Question: My Delphi application is connected to SQLite successfully.
'''
procedure TForm1.Button1Click(Sender: TObject);
begin
ZQuery1.Close;
ZQuery1.SQL.Clear;
ZQuery1.SQL.Text := 'SELECT Name FROM city;';
ZQuery1.Open;
while not ZQuery1.EOF do
begin
Memo1.Lines.Add(ZQuery1.FieldValues['name']);
ZQuery1.Next;
end;
end;
'''
The above code works fine and loads contents of field name from table city.
However,
'''
procedure TForm1.Button1Click(Sender: TObject);
begin
ZQuery1.Close;
ZQuery1.SQL.Clear;
ZQuery1.SQL.Text := 'Select name from city WHERE district = :aField';
ZQuery1.Params.ParamByName('aField').Value := 'kabol';
ZQuery1.Open;
while not ZQuery1.EOF do
begin
Memo1.Lines.Add(ZQuery1.FieldValues['name']);
ZQuery1.Next;
end;
end;
'''
Surprisingly, when I add a where clause, the query returns nothing! Could anyone suggest what is wrong in my code?
Here is an image of the data in my table:

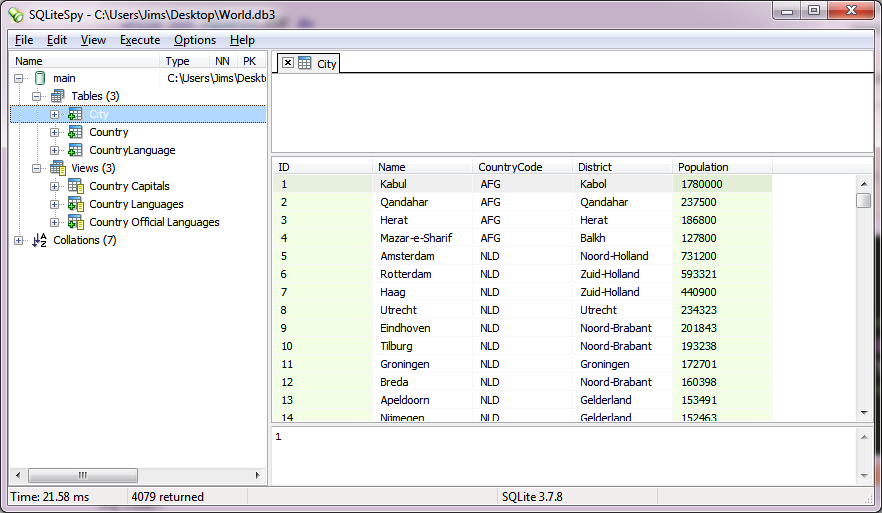
Answer: You probably don't have any data that has a 'district' of 'kabol'. The addition of the 'WHERE' clause would then result in no rows being returned, meaning that 'ZQuery1.Eof' is immediately true, and your 'while not ZQuery1.Eof do' loop never gets entered.
You can check this by changing your first query (the one that works) to something like this:
'''
ZQuery1.SQL.Text := 'SELECT Name, District FROM City';
'''
Then change the output to
'''
Memo1.Lines.Add(ZQuery1.FieldValues['name'] + #9 +
ZQuery1.FieldValues['district']);
'''
If you don't see at least one line in the memo that contains 'kabol' in the rightmost column, you don't have any rows that match your 'WHERE' criteria. (Note that most databases are case-sensitive, so 'kabol' is not equal to 'Kabol'; the first would match your 'WHERE', but the second would not.)